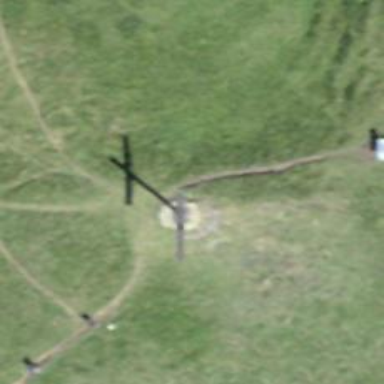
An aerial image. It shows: Wayside cross with historic significance.